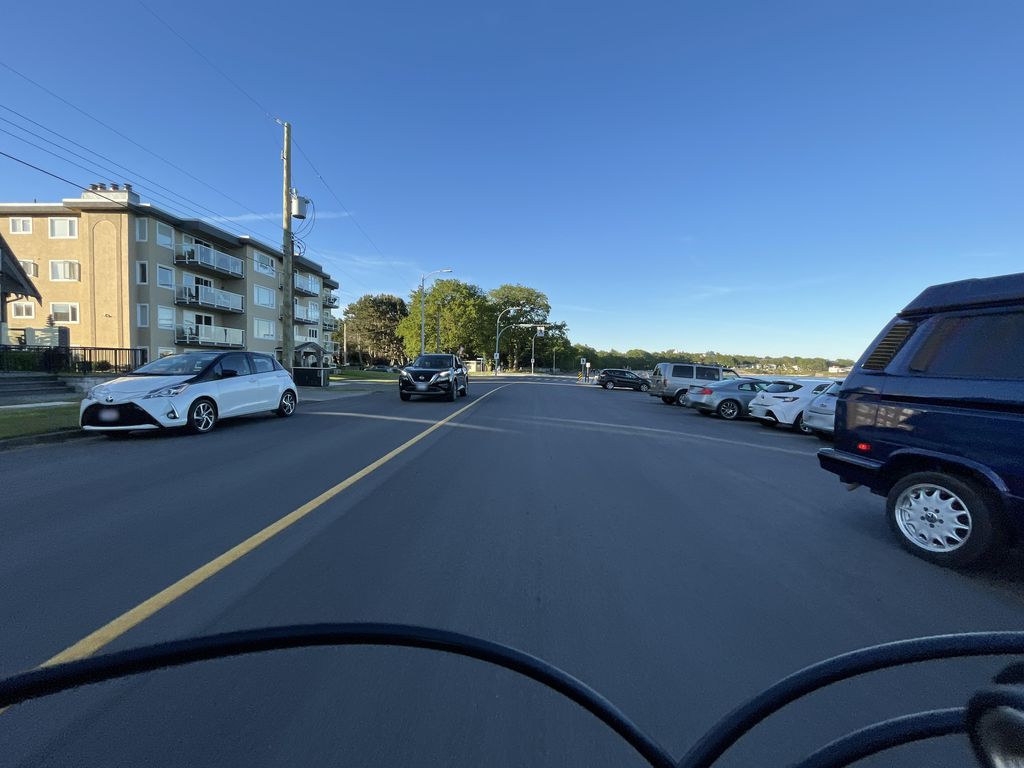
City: victoria